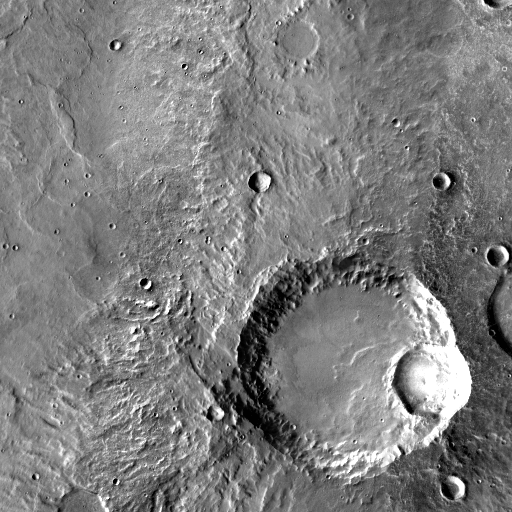
Crater classes present: Background, Other, Buried